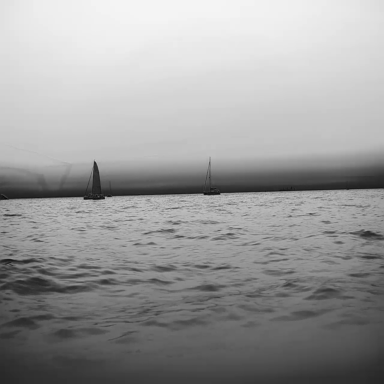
There are three sailboats in the infrared image.